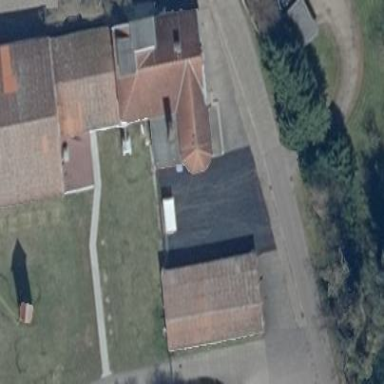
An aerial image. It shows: Simple house.